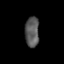
Tissue: prostate
Cell type: T cells
Senescence score: 0.707
Nuclear area (px): 420
Mean DAPI intensity: 87.567